【题型】解答题　【知识点】立体几何　【难度】easy
如图，在圆柱 $OO_1$ 中，$AB$ 是底面圆 $O$ 的直径，$P$ 为半圆弧 $AB$ 上一点，$AA_1$是圆柱的母线. 已知 $AP = \sqrt{3}$，$BP = 1$，圆柱的体积为 $3\pi$. 求异面直线 $A_1P$ 与 $AB$ 所成角的大小.

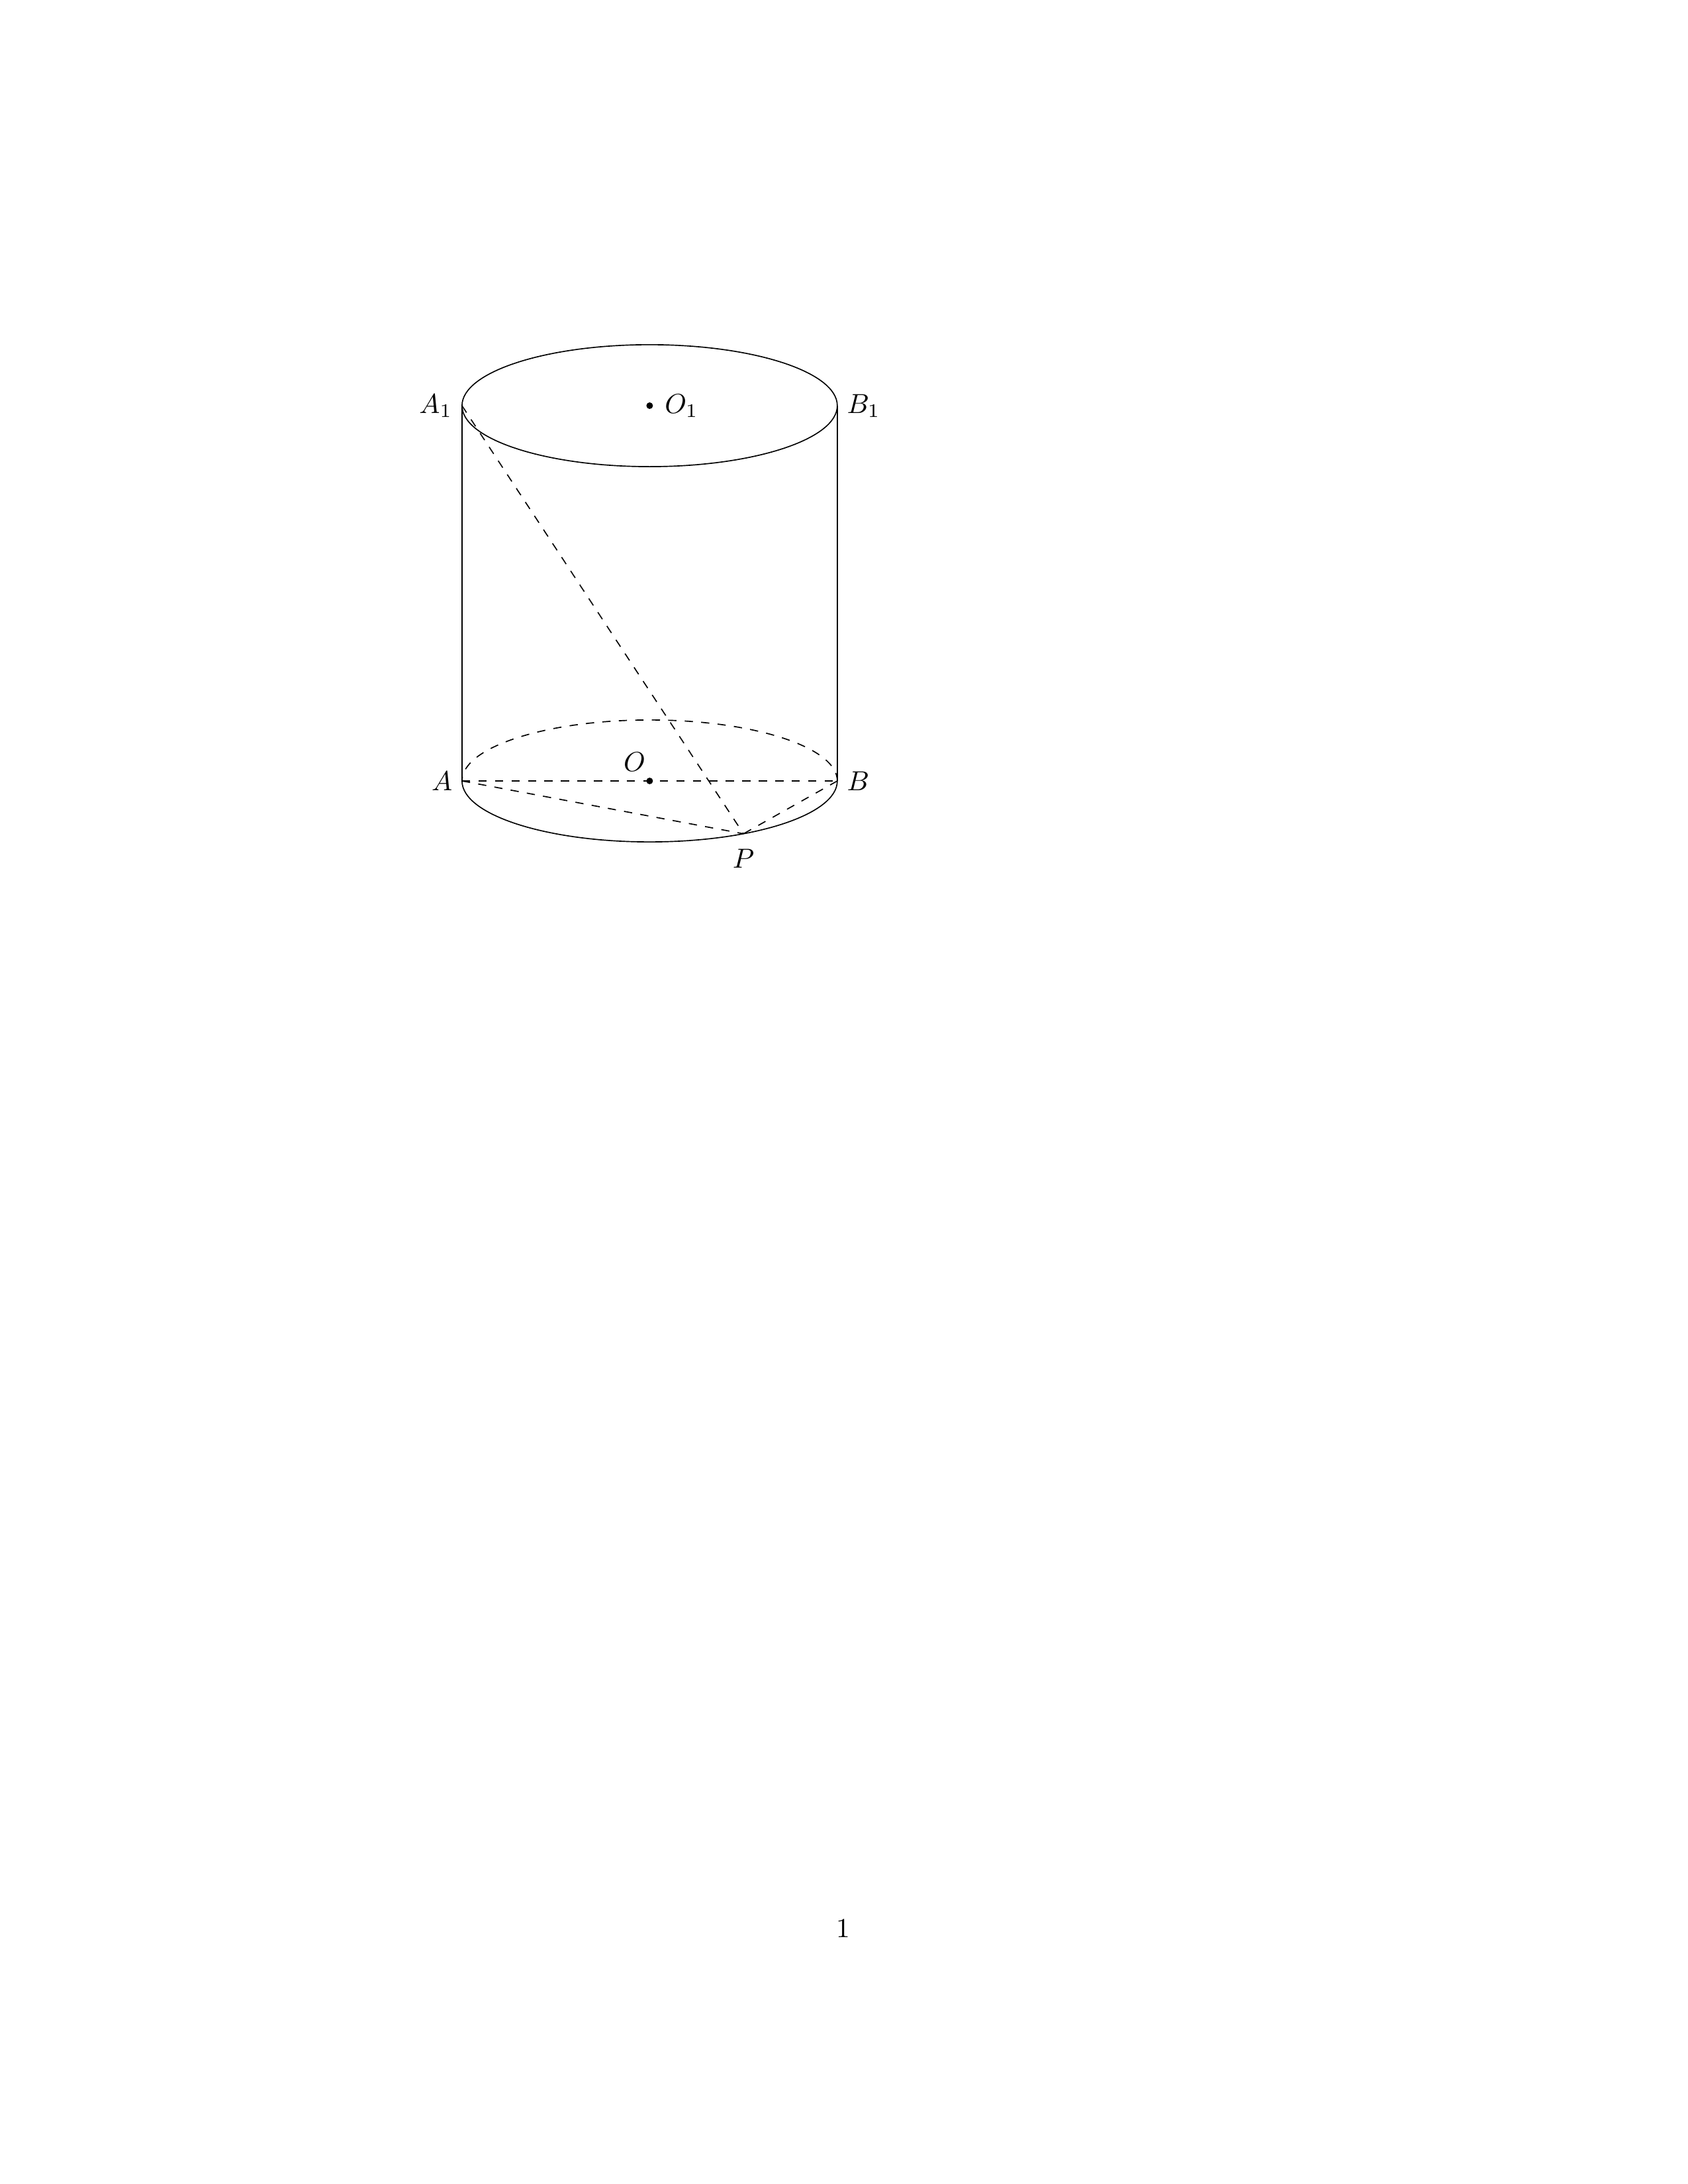
【解答】
【详解】由题意知 $A_1B_1 // AB$，则异面直线 $A_1P$ 与 $AB$ 所成角即为 $\angle PA_1B_1$，

又 $A_1P = \sqrt{AA_1^2 + AP^2} = \sqrt{3^2 + (\sqrt{3})^2} = 2\sqrt{3}$，

在 $\triangle PA_1B_1$ 中，又 $A_1B_1 = AB = 2$，

$B_1P = \sqrt{BB_1^2 + BP^2} = \sqrt{3^2 + 1^2} = \sqrt{10}$，

$\therefore \cos \angle PA_1B_1 = \dfrac{(2\sqrt{3})^2 + 2^2 - (\sqrt{10})^2}{2 \times 2\sqrt{3} \times 2} = \dfrac{\sqrt{3}}{4}$.

则异面直线与所成角的大小为 $\arccos \dfrac{\sqrt{3}}{4}$.